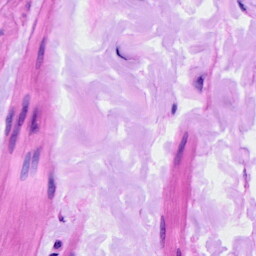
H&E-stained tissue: Ovarian